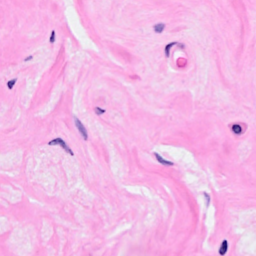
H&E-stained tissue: Breast